Brain MRI, t1w sequence, axial 2D slice.
Patient: age 45, sex F, weight 90 kg, height 1.9 m
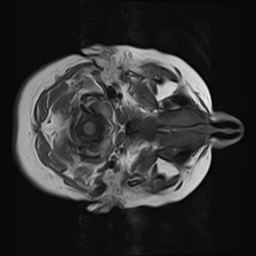